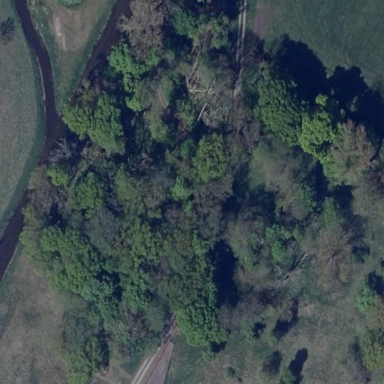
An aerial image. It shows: Forest area.